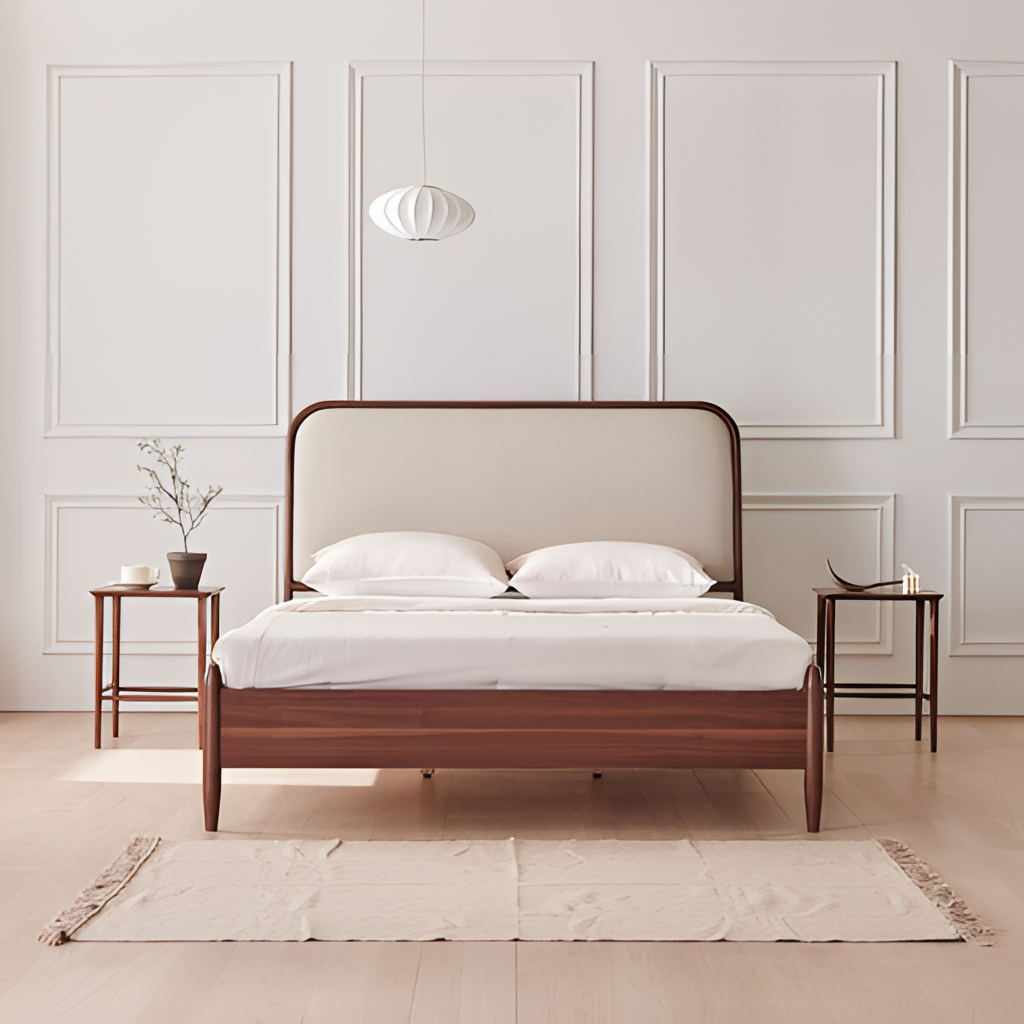
beige fabric bed, bedroom, beige wood flooring, with plank pattern, paint wallpaper, with solid pattern, modern